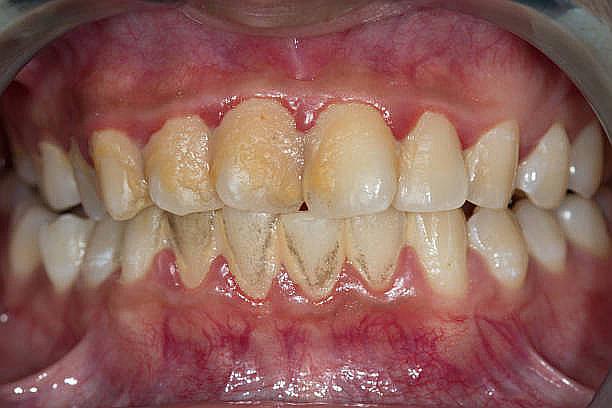
Condition: Gingivitis